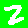
Digit: 2